Interaction volume radius: 5 \u00c5
Interaction volume height: 20 \u00c5
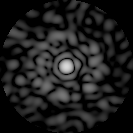
Disorder parameter: 0.8388